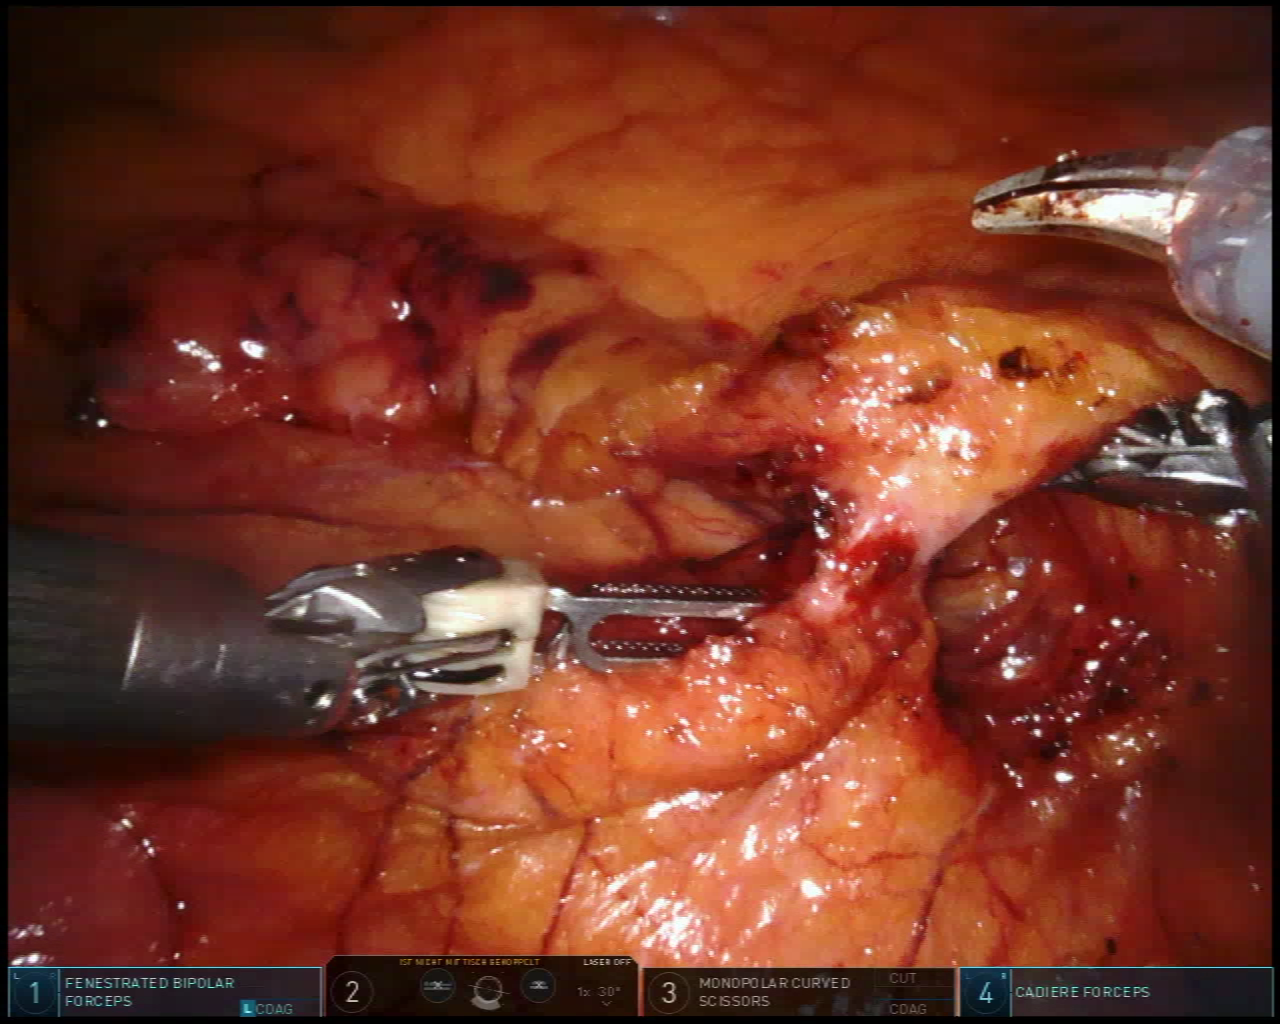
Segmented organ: inferior_mesenteric_artery
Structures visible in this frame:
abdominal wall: no
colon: no
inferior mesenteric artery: yes
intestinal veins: no
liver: no
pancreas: no
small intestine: no
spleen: no
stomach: no
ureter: no
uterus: no
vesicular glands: no